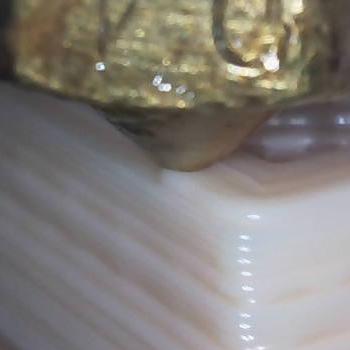
Flow rate: 168%